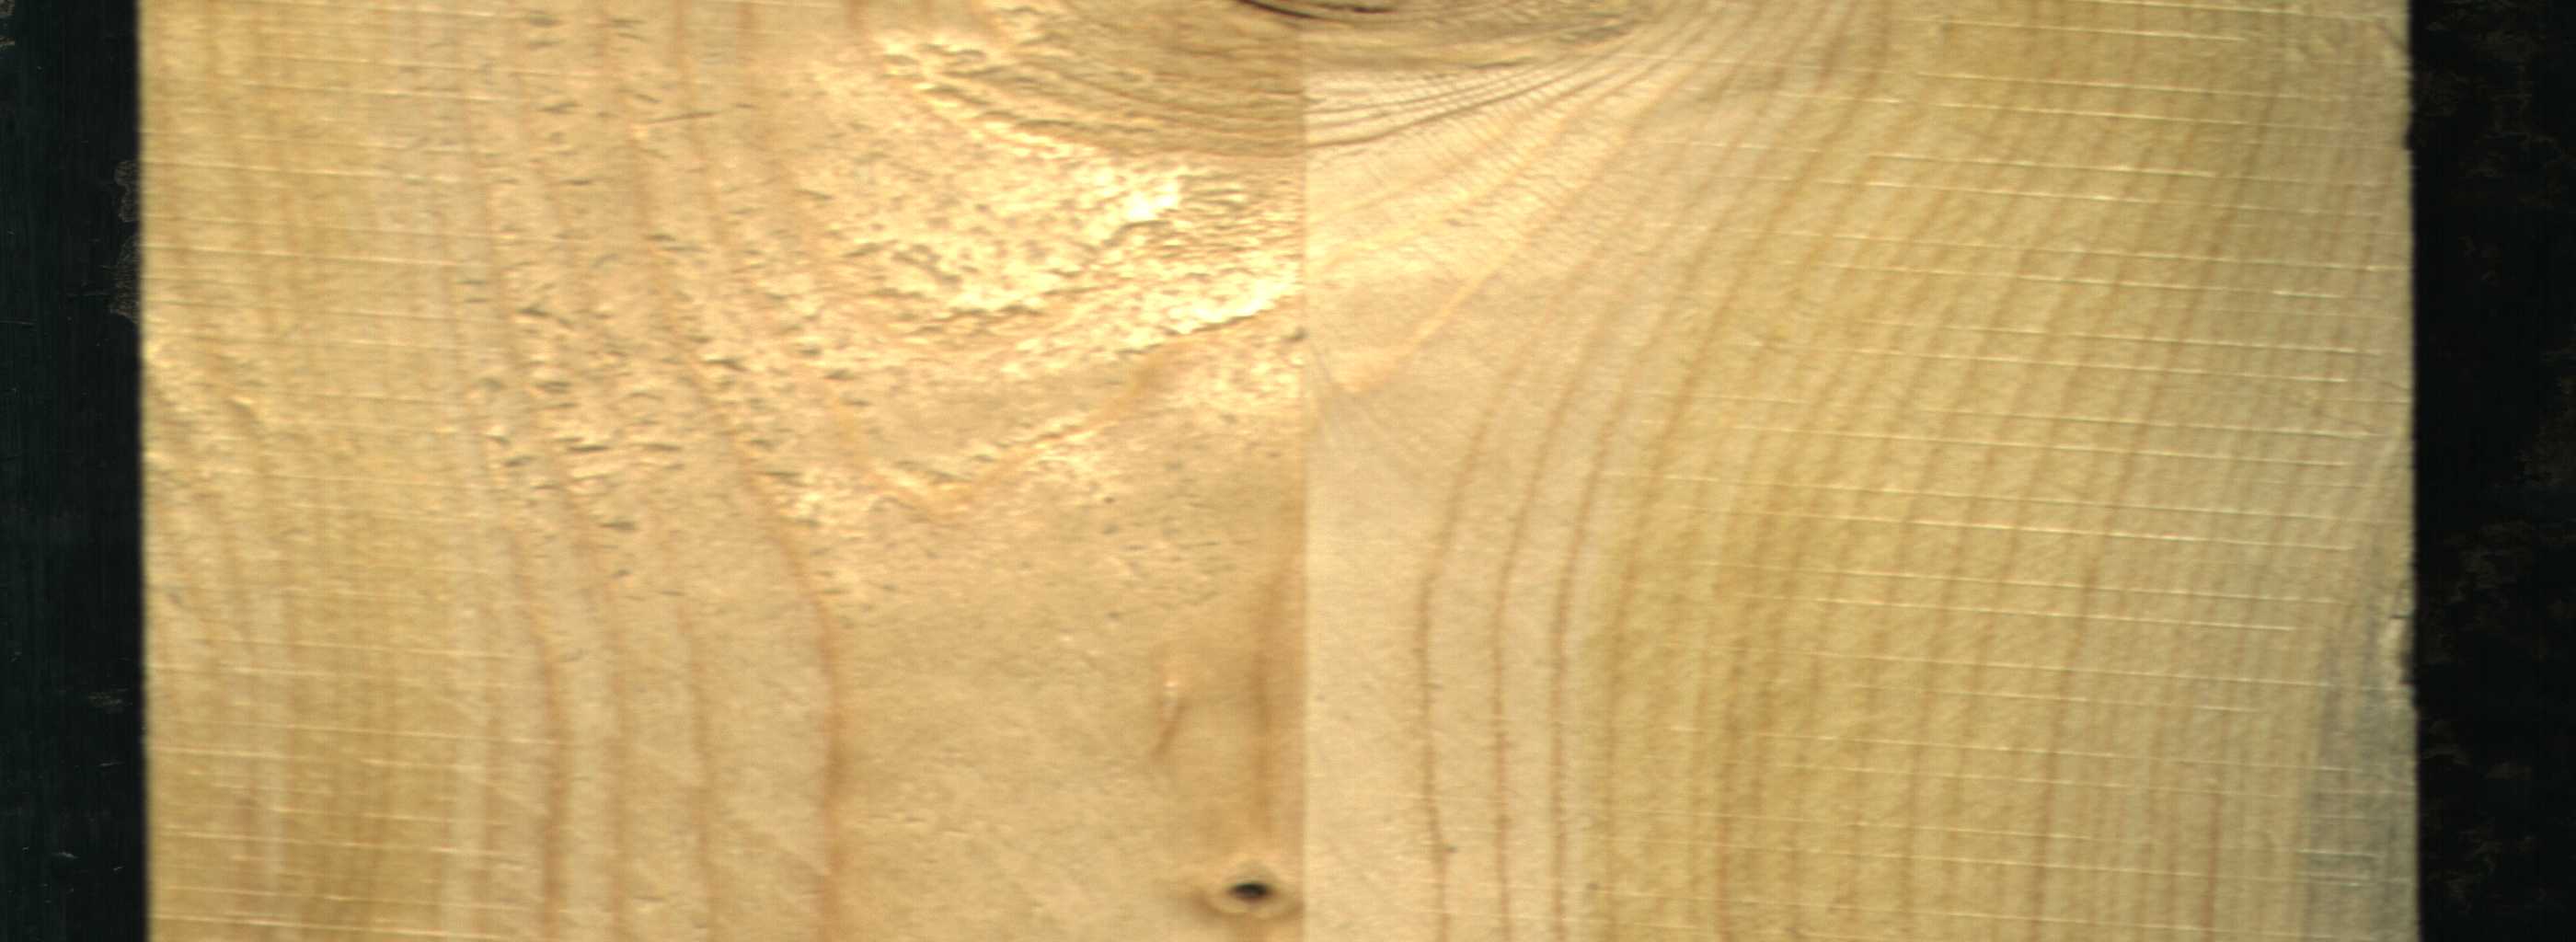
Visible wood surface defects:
knot_with_crack
Dead_Knot